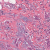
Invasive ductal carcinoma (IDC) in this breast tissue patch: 1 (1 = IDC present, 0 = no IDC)